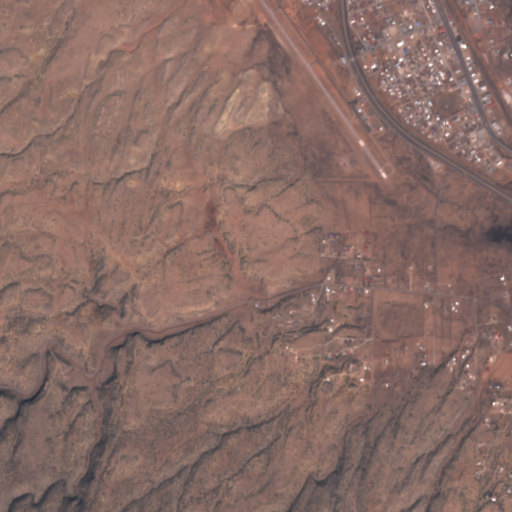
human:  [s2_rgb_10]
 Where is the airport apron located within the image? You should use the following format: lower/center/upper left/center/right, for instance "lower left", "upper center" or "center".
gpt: The airport apron is located in the upper right of the image.
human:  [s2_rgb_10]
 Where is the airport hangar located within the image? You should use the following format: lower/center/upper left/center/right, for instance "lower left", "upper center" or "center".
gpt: The airport hangar is located in the upper right of the image.
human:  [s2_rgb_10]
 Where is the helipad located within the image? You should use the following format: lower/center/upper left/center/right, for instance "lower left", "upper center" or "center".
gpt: The helipad is located in the upper right of the image.
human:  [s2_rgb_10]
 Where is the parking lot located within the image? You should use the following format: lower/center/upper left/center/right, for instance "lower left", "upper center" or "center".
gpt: The parking lot is located in the upper right of the image.
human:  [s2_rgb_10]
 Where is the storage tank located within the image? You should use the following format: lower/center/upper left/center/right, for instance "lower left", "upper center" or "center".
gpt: The storage tank is located in the upper right of the image.
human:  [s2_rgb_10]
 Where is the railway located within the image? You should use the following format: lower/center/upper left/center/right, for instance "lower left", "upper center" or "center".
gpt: The railway is located in the upper right of the image.
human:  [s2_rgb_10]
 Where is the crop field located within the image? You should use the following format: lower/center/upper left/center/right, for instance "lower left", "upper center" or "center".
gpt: There is no crop field in the image.